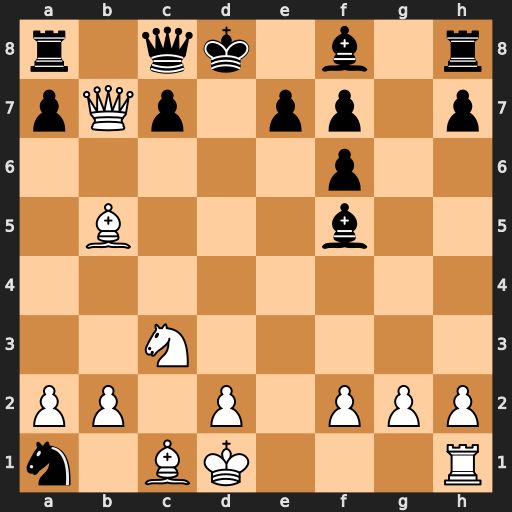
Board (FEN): r1qk1b1r/pQp1pp1p/5p2/1B3b2/8/2N5/PP1P1PPP/n1BK3R
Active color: w
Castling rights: -
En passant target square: -
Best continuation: Qd5+ Bd7 Bxd7 Qxd7 Qxa8+